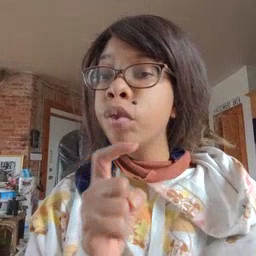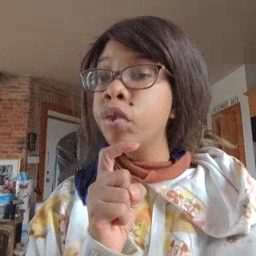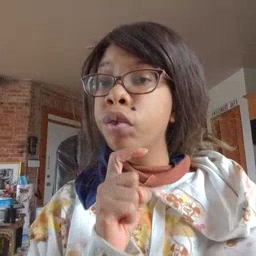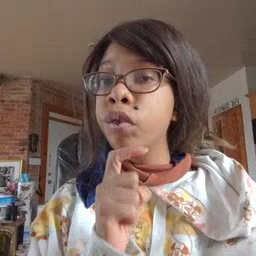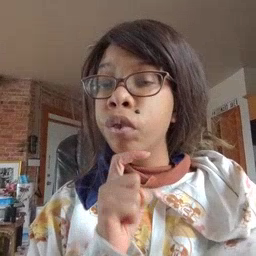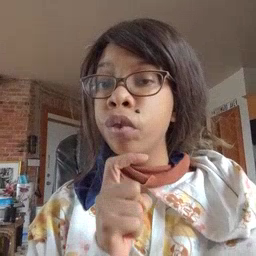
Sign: garbage